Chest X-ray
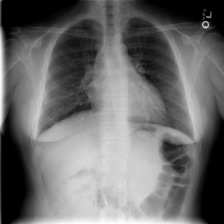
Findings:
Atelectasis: negative
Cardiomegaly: negative
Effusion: negative
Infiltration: positive
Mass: negative
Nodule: negative
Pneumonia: negative
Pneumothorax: negative
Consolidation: negative
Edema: negative
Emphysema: negative
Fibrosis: negative
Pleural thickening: negative
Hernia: negative